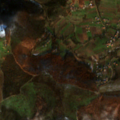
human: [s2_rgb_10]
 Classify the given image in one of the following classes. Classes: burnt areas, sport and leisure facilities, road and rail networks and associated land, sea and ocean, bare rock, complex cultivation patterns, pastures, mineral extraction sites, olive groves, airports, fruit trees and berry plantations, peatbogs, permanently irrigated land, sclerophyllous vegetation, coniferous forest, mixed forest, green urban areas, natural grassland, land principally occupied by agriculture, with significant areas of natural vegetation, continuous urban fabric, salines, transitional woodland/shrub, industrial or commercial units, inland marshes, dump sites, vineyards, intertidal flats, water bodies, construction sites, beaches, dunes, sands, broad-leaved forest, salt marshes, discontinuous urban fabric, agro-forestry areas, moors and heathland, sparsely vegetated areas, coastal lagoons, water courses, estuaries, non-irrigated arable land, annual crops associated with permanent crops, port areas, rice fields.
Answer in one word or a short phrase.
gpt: non-irrigated arable land, complex cultivation patterns, land principally occupied by agriculture, with significant areas of natural vegetation, broad-leaved forest